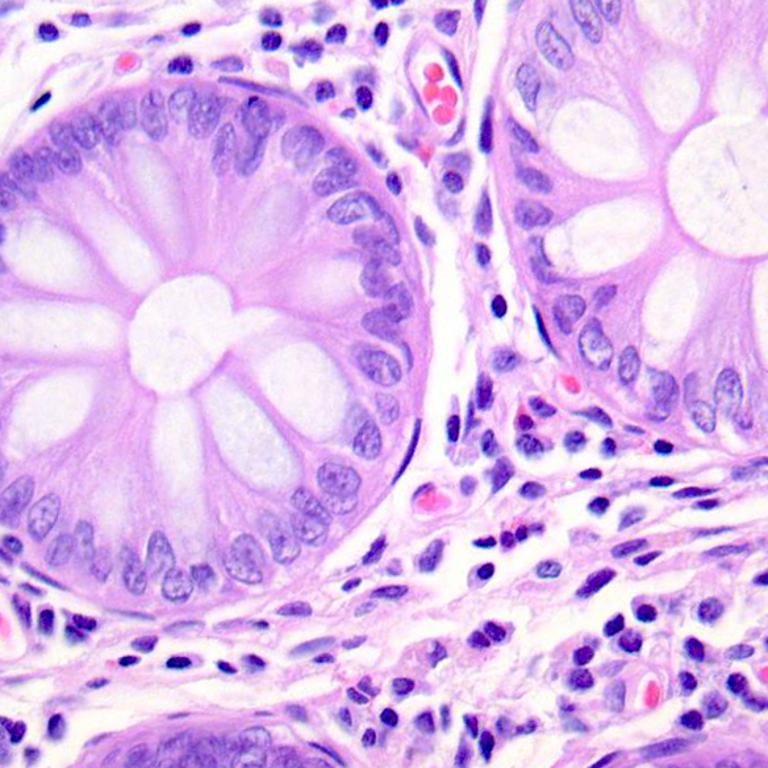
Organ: colon
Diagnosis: benign